Question: Here is a mockup of what I am trying to achieve as the window shrinks, using two separate images for the left and right:

For a wide screen the images will stick to the left and right, but as the screens shrinks they will slide out of view. Here is a mockup if any genius out there can figure out a pure css solution:
<URL>
'<div id="bg1"><div id="bg2"></div></div>'
CSS would be preferred if it's even possible, otherwise I can do something basic in javascript.
Cheers!
Dave
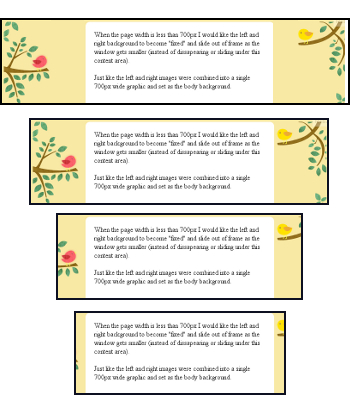
Answer: Here's another solution whose most advanced CSS requirement is media queries, which it appears you're already willing to accept:
'''
<body>
<div class="bg" id="bg1"></div>
<div class="bg" id="bg2"></div>
<div id="content">
...
</div>
</body>
'''
'''
html {
position: relative;
}
html, body{
background:#f8e9a4;
margin: 0;
}
.bg {
position: absolute;
top: 0;
bottom: 0;
}
#bg1{
background: url("http://sunny-kids-wordpress-theme.dtbaker.net/wp-content/themes/sunny-kids/images/background_leaves_left.png") no-repeat left top;
width: 113px;
left: 0;
}
#bg2{
background: url("http://sunny-kids-wordpress-theme.dtbaker.net/wp-content/themes/sunny-kids/images/background_leaves_right.png") no-repeat right top;
width: 122px;
right: 0;
}
#content{
width:400px;
background:#FFF;
margin: 20px auto;
min-height:500px;
padding:20px;
border-radius:10px;
position: relative;
}
@media only screen and (max-width: 700px) {
#bg1{
right: 50%;
margin-right: 220px;
width: auto;
background-position: right top;
}
#bg2{
left: 50%;
margin-left: 220px;
width: auto;
background-position: left top;
}
}
@media only screen and (max-width: 440px) {
#content{
width:90%;
}
img{
max-width:100%;
}
}
'''
Here's a <URL>.
Here's <URL> that ditches '#bg1' and '#bg2' for the 'body:before' and 'body:after' pseudo-elements.